Interaction volume radius: 5 \u00c5
Interaction volume height: 20 \u00c5
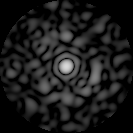
Disorder parameter: 0.8244